Question: I am trying to create a loan calculator that will give me the calculated monthly payment in a number with a maximum of two decimal places. I am currently using the following formula, but it gives me more than two decimal places (see the image below.):
'''
<script language="JavaScript">
<!--
function showpay() {
if ((document.calc.loan.value == null || document.calc.loan.value.length == 0) ||
(document.calc.months.value == null || document.calc.months.value.length == 0)
||
(document.calc.rate.value == null || document.calc.rate.value.length == 0))
{ document.calc.pay.value = "Incomplete data";
}
else
{
var princ = document.calc.loan.value;
var term = document.calc.months.value;
var intr = document.calc.rate.value / 1200;
document.calc.pay.value = princ * intr / (1 - (Math.pow(1/(1 + intr), term)));
}
// payment = principle * monthly interest/(1 - (1/(1+MonthlyInterest)*Months))
}
// -->
</script>
'''
Here is the HTML for my loan calculator:
'''
<form name=calc method=POST>
<div style="color:white; font-weight:bold; border:4px grey outset; padding:0px; margin:0px;" id="stretchtable">
<table width="100%" border="1" style="border:1px outset grey">
<tr><th bgcolor="black" width=50%><font color=white>Description</font></th>
<th bgcolor="black" width=50%><font color=white>Data Entry</font></th></tr>
<tr><td bgcolor="black">Loan Amount</td><td bgcolor="black" align=center><input
type=text name=loan
size=10 class="dp2"></td></tr>
<tr><td bgcolor="black">Loan Length in Months</td><td bgcolor="black"
align=center><input type=text
name=months size=10></td></tr>
<tr><td bgcolor="black">Interest Rate</td><td bgcolor="black" align=center><input
type=text name=rate
size=10></td></tr>
<tr><td bgcolor="black">Monthly Payment</td><td bgcolor="black"
align=center><em>Calculated</em> <input
type=text name=pay size=10 class="dp2"></td></tr>
<tr><td bgcolor="black"align=center><input type=button onClick='showpay()'
value=Calculate></td><td bgcolor="black" align=center><input type=reset
value=Reset></td></tr>
</table>
</div>
</form>
'''
When the calculated monthly payment appears, it appears in many decimal places. I would like this to be limited to only 2 decimal places, and for those decimal places to be rounded to the nearest hundredth. I believe this can be achieved through PHP or JavaScript.
Note: I am looking for a direct solution to my problem, not suggestions/hints.
For example:
If I had '2.489999' as the monthly calculated payment, than the new code would make it '2.49'.
Here is a picture of what my loan calculator looks like:

Thank you for any help. All help is greatly appreciated.
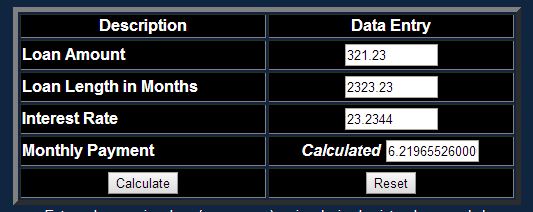
Answer: In php
'''
round(2.489999, 2)
'''
In javascript
'''
2.489999.toFixed(2)
'''
Both round the number to 2 decimal places.